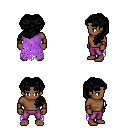
a pixel art fantasy rpg character, male body template, human, dark skin, maroon tattered cape, magenta pants, black princess hairstyle, leather bracers, four views (front, back, left, right), 2x2 character sprite sheet, small pixel art, hard edges, no anti-aliasing